Question: I am offsetting an imageview on Action_MOVE, by calling offsetTopandBottom(int distanceY) and also invalidating after every call.
But the frames are visible, while dragging the view on Froyo and Gingerbread. Any suggestion ?
'''
/**
* Called on ACTION_MOVE
**/
private void offsetView(View view, int distanceY) {
view.offsetTopAndBottom(distanceY);
view.invalidate();
view.invalidateDrawable(view.getBackground());
}
'''
I also tried posting on each offsetCall, but it didn't work.
'''
post(new Runnable() {
@Override
public void run() {
view.offsetTopAndBottom(distanceY);
view.invalidateDrawable(getBackground());
view.invalidate();
}
});
'''
Should I do a postDelayed for redraw, or should I post delay the call to offsetTopAndBottom(int offset) ?
Execute drawing and offset calls separately 10ms (or some other time <60ms) apart.
'''
view.offsetTopAndBottom(distanceY);
postDelayed(new Runnable() {
@Override
public void run() {
view.invalidateDrawable(getBackground());
view.invalidate();
}
}, 10);
'''
Thanks Greg :)

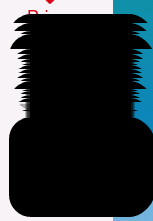
Answer: Hardware acceleration is not enabled by default prior to Android 3.1.
Add 'android:hardwareAccelerated="true"' to your manifest, either for the activity or the application.
---
UPDATE: If that doesnt work, I think Android delays the redraw until your UI thread goes idle, but in your case it does not ever go idle because you are constantly handling touch events. So you should try posting to a handler instead of drawing immediately, to give the OS a chance to redraw.
Try this:
'''
Handler h = new Handler();
private void offsetView(View view, int distanceY) {
h.post(new Runnable() {
@Override
public void run() {
view.offsetTopAndBottom(distanceY);
view.invalidate();
view.invalidateDrawable(view.getBackground());
}
});
}
'''